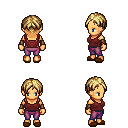
a pixel art fantasy rpg character, female body template, human, tanned skin, maroon pirate shirt, magenta pants, blonde parted hairstyle, cloth bracers, brown slippers, four views (front, back, left, right), 2x2 character sprite sheet, small pixel art, hard edges, no anti-aliasing